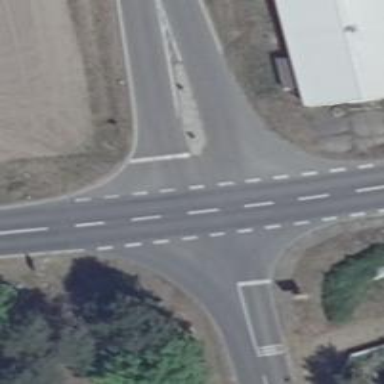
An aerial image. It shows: Tertiary road with asphalt surface.